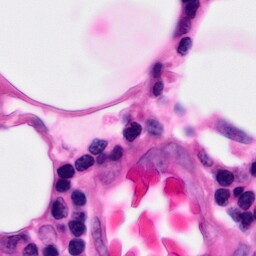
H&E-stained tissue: Pancreatic